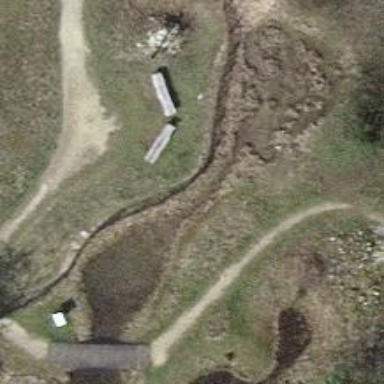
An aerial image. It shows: Bench for seating.